Question: I have a MultiBinding that is not working on TextBox.Text. I have the same code that is binding properly to Value of <URL>'s IntegerUpDown.
It is going through an IMultiValueConverter that takes the bound POCO and the listbox it is part of (it is displaying the order of the item in the listbox)
Here is the code:
'''
<!--works-->
<wpf:IntegerUpDown ValueChanged="orderChanged" x:Name="tripOrder">
<wpf:IntegerUpDown.Value>
<MultiBinding Converter="{StaticResource listBoxIndexConverter}" Mode="OneWay">
<Binding />
<Binding ElementName="listTrips" />
</MultiBinding>
</wpf:IntegerUpDown.Value>
</wpf:IntegerUpDown>
<!--doesn't work-->
<TextBox x:Name="tripOrder2">
<TextBox.Text>
<MultiBinding Converter="{StaticResource listBoxIndexConverter}" Mode="OneWay">
<Binding />
<Binding ElementName="listTrips" />
</MultiBinding>
</TextBox.Text>
</TextBox>
'''
Here is the result:

I don't believe it is relevant, but just in case, here is the class that performs the conversion:
'''
public class ListBoxIndexConverter : IMultiValueConverter
{
#region IMultiValueConverter Members
public object Convert(object[] values, Type targetType, object parameter, System.Globalization.CultureInfo culture)
{
var trip = values[0] as TripBase;
if (trip == null)
{
return null;
}
var lb = values[1] as CheckListBox;
if (lb == null)
{
return null;
}
//make it 1 based
return lb.Items.IndexOf(trip) + 1;
}
public object[] ConvertBack(object value, Type[] targetTypes, object parameter, System.Globalization.CultureInfo culture)
{
throw new NotImplementedException();
}
#endregion
}
'''
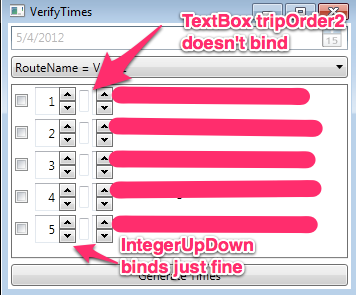
Answer: The converter should return the type that the property expects. The reason is that in regular use of the properties (i.e. without 'Binding'), the properties may have type converters that convert from one type (or more) to the type required by the property. For example, when you write:
'''
<ColumnDefinition Width="Auto"/>
'''
there's a converter that converts string "Auto" to:
'''
new GridLength(1, GridUnitType.Auto)
'''
When using binding, this mechanism is bypassed since the converter should return the right type.
So, to fix your issue, at the return of your converter:
'''
return (lb.Items.IndexOf(trip) + 1).ToString();
'''
This should fix the 'TextBox'.
Now, for the 'IntegerUpDown'. It sounds like it actually expects to receive an 'int' and returning a string will break it. So, again, change the return of the converter:
'''
if (targetType == typeof(int))
{
return lb.Items.IndexOf(trip) + 1;
}
else if (targetType == typeof(string))
{
return (lb.Items.IndexOf(trip) + 1).ToString();
}
else
{
throw new NotImplementedException(String.Format("Can not convert to type {0}", targetType.ToString()));
}
'''